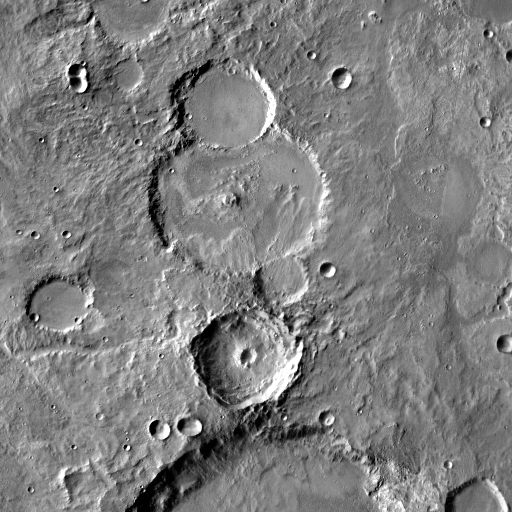
Crater classes present: Background, Other, Layered, Buried